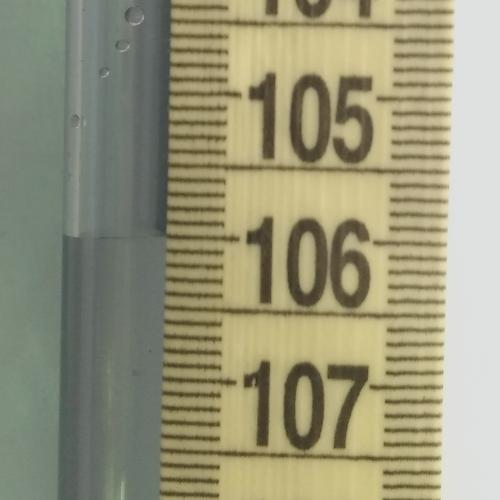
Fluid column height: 106.0 cm